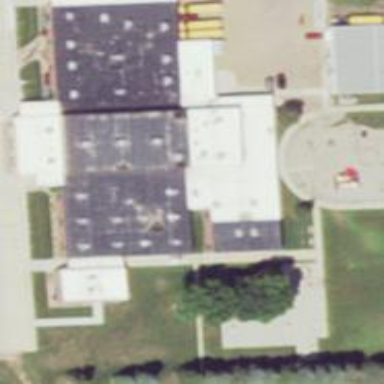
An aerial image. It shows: School building.